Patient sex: M
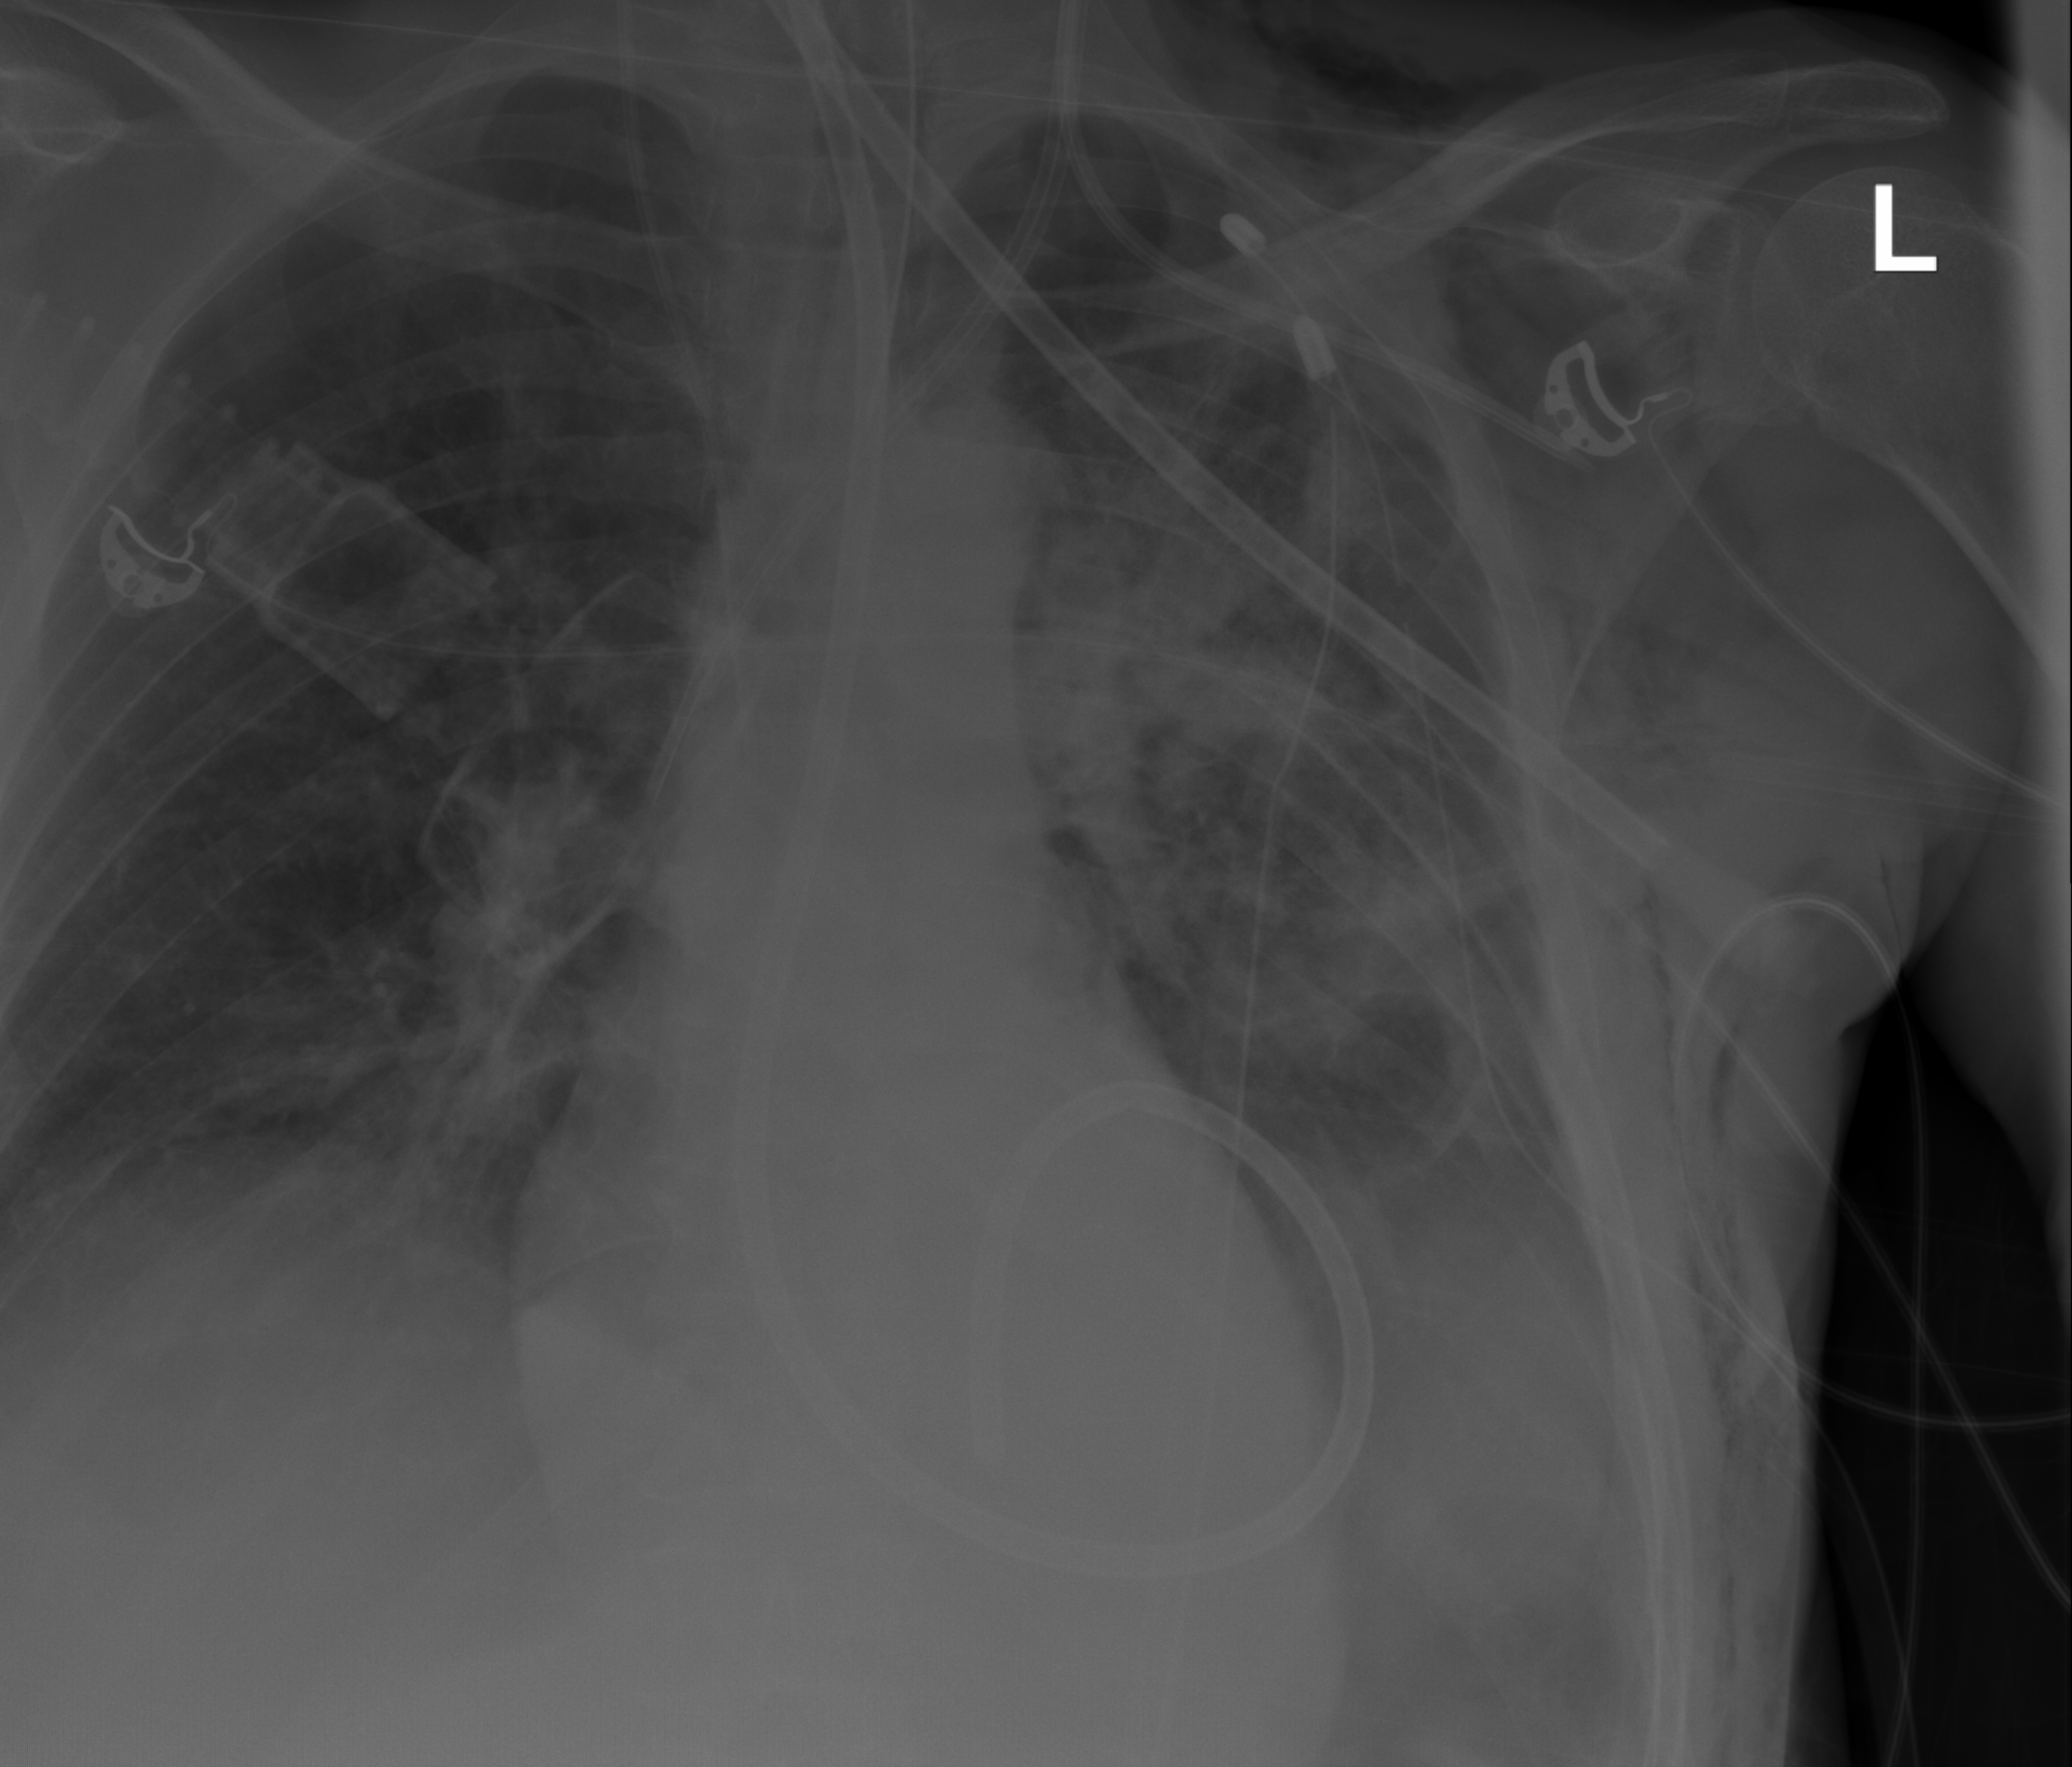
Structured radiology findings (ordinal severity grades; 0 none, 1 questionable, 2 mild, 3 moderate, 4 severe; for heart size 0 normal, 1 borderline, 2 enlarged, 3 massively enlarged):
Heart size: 0
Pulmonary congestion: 0
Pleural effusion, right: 0
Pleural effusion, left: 2
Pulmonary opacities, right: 0
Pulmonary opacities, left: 3
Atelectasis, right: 2
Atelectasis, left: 2